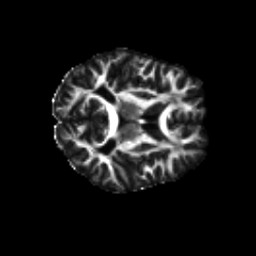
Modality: FA
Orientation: axial
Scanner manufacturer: siemens
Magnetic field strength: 3 T
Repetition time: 4.16 s
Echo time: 0.0806 s